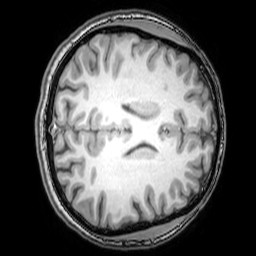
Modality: T1w
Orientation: axial
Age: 20
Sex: male
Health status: healthy
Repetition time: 0.081 s
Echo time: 0.037 s